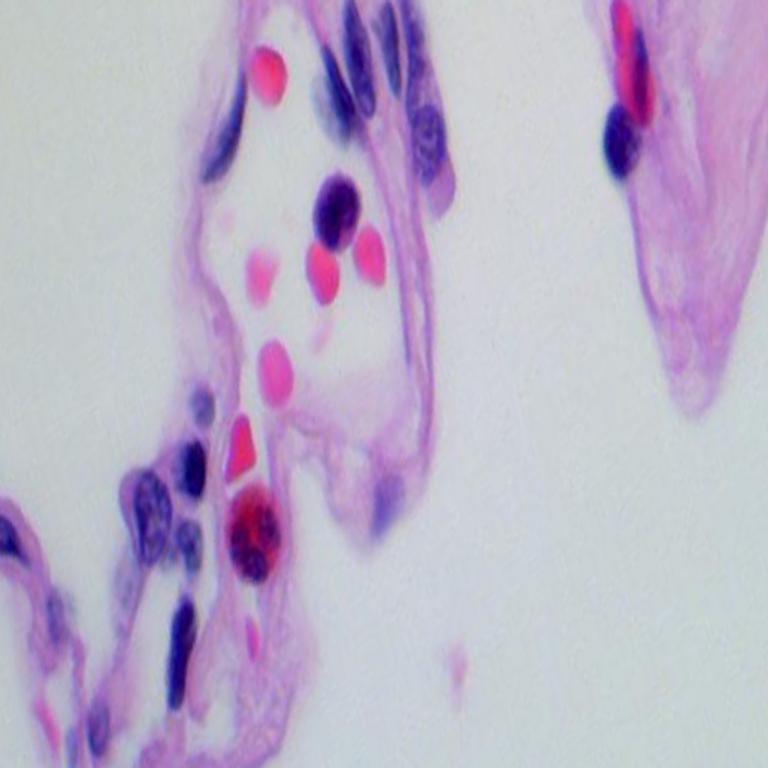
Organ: lung
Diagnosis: benign